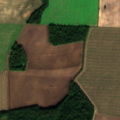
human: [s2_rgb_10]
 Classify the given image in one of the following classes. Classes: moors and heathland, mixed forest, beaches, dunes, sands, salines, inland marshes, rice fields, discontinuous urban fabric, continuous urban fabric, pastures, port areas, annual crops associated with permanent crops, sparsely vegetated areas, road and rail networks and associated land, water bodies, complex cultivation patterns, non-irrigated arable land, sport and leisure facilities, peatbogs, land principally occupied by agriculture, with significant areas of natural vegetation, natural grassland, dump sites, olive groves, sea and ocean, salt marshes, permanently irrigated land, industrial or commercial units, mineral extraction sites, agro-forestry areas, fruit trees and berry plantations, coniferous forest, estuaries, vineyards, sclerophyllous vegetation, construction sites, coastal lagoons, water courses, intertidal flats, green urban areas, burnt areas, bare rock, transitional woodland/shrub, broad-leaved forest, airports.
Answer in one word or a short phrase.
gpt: non-irrigated arable land, broad-leaved forest